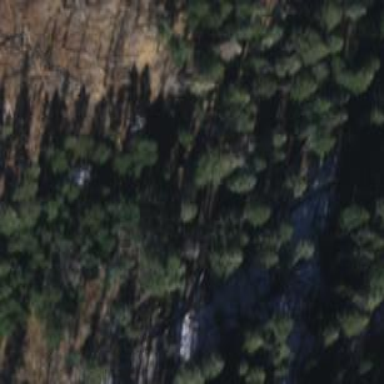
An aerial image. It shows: Woodland with evergreen needle-leaved trees.